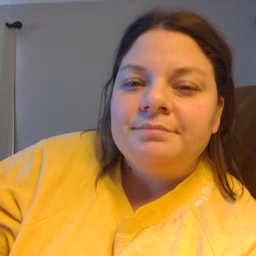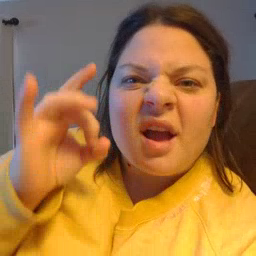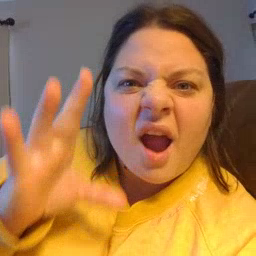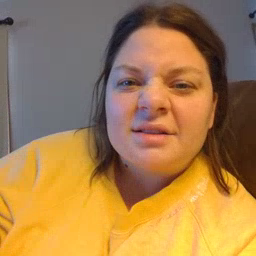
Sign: hate